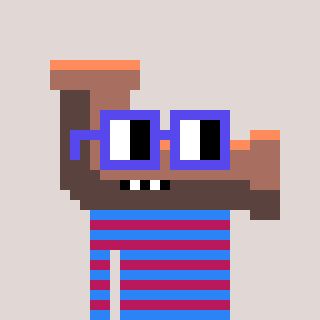
a pixel art character with square blue glasses, a pipe-shaped head and a darkpink-colored body on a warm background